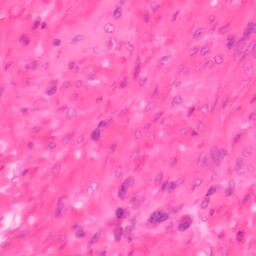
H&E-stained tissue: Colon